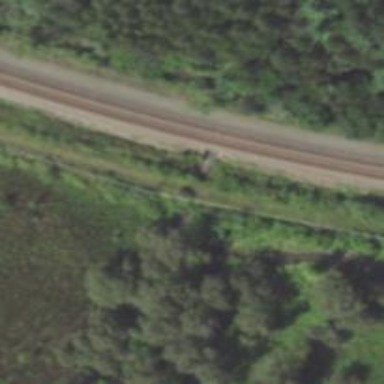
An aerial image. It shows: Abandoned railway.